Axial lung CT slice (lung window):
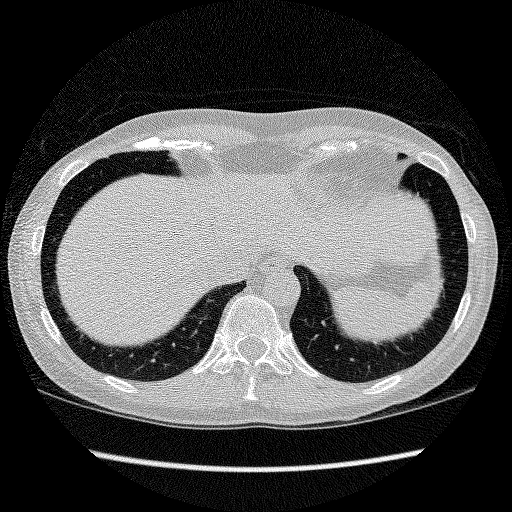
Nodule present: no